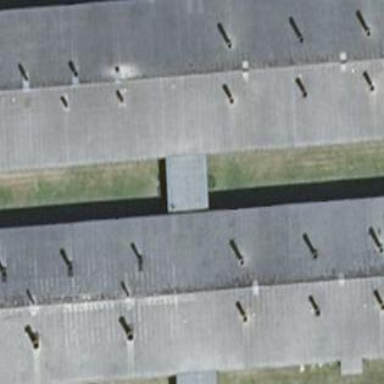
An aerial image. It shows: Gabled grey roof on farm auxiliary building. The roof is oriented along the length of the structure.